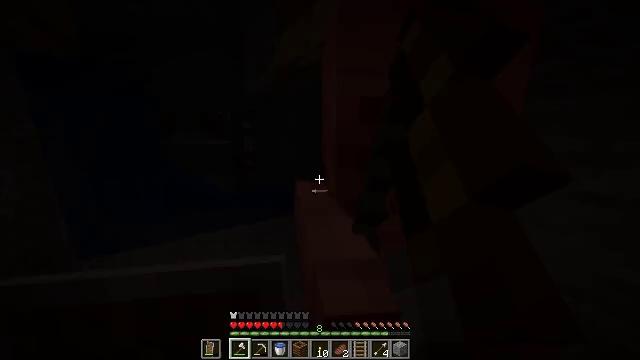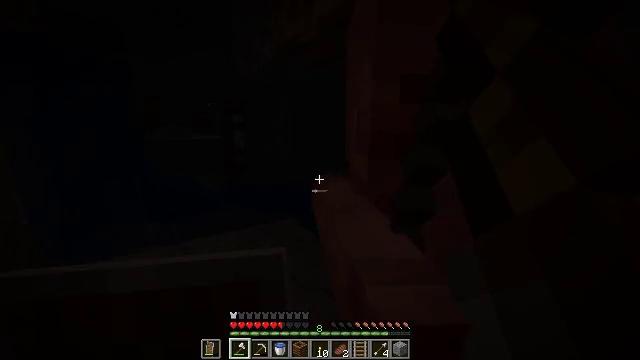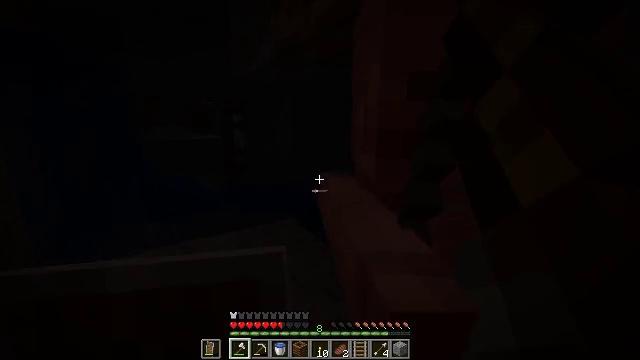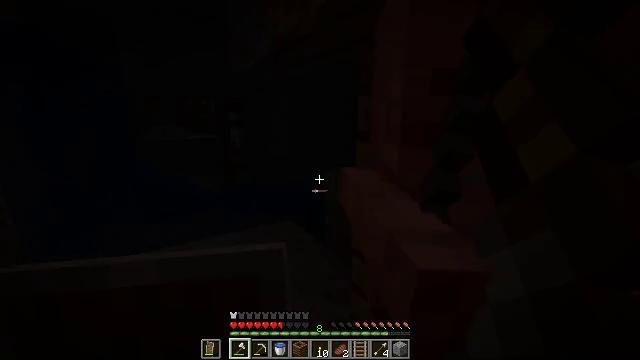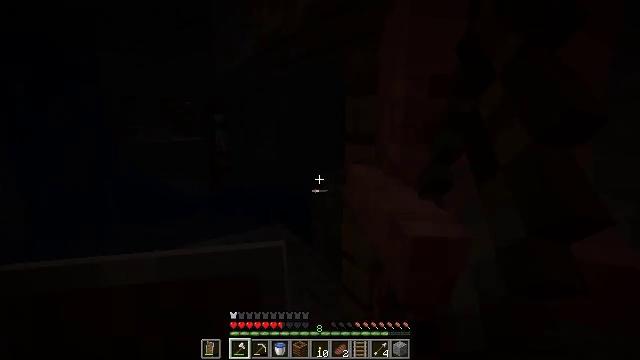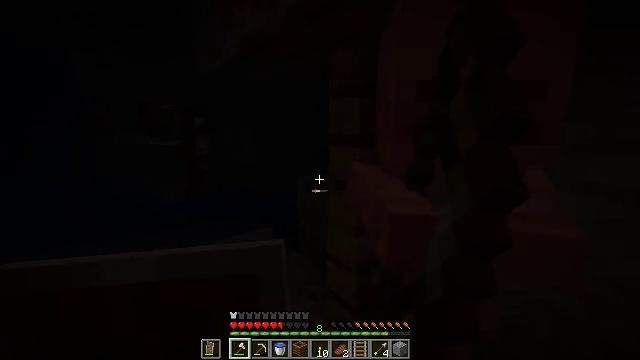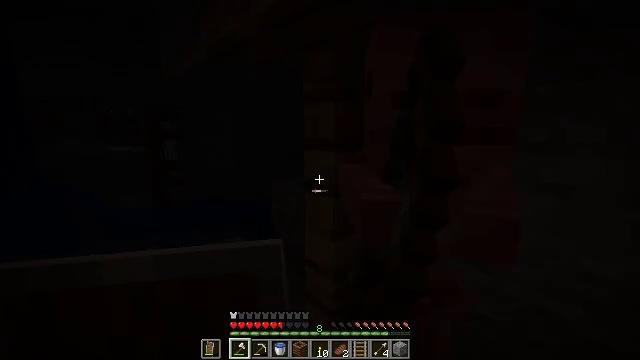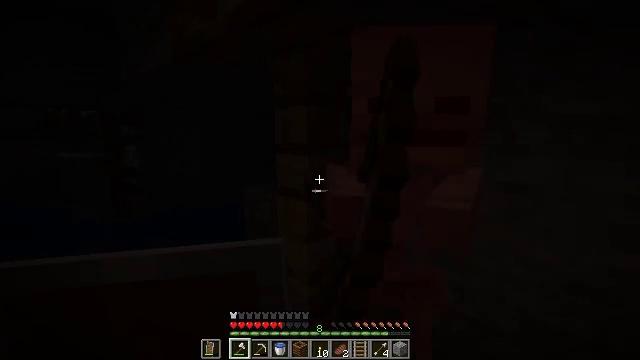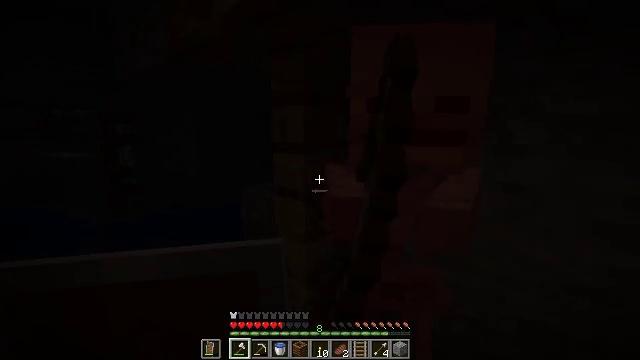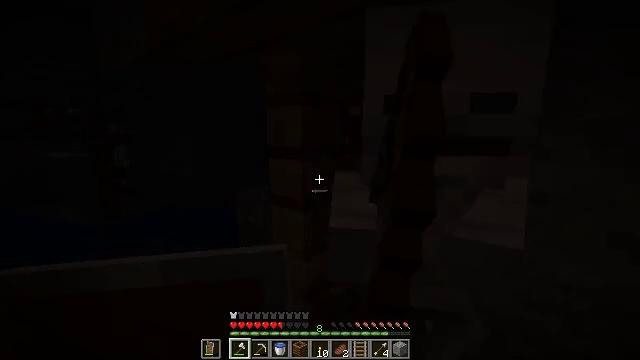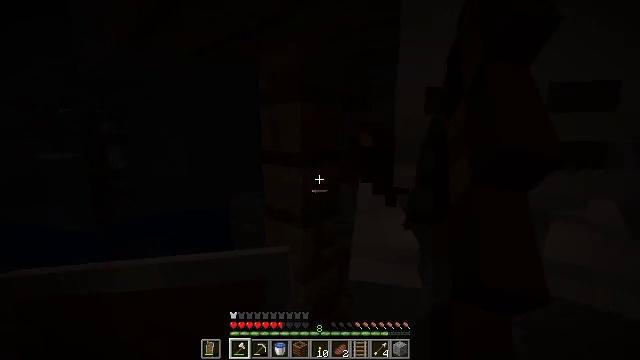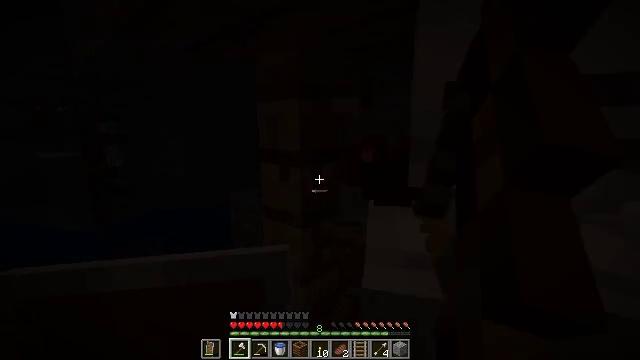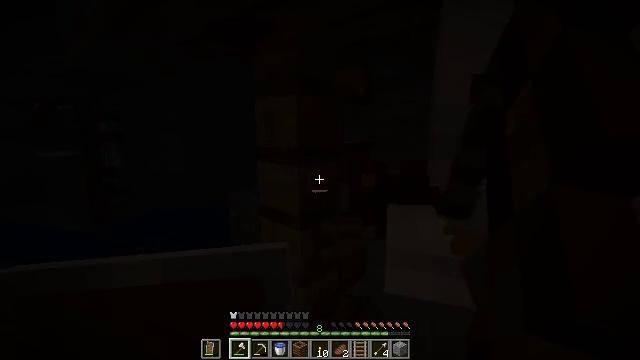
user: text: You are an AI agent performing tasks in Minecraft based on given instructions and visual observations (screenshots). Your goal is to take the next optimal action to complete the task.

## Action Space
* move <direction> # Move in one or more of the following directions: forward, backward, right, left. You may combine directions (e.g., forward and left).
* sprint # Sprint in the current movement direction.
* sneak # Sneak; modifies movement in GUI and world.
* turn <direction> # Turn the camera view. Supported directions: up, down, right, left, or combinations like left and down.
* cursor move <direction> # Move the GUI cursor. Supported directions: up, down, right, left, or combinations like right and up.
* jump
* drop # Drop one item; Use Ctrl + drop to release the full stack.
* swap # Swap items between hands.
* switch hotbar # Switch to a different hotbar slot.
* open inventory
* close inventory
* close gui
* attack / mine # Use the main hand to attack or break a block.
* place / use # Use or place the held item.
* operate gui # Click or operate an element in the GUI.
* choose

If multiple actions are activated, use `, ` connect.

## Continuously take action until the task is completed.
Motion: motion action
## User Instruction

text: Kill a skeleton.
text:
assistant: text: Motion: no_op
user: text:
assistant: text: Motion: no_op
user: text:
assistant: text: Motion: no_op
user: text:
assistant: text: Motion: turn right
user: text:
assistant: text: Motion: turn right
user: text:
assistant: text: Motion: turn right and up
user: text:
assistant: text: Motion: turn right
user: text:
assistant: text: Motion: move forward, attack / mine
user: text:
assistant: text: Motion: move forward, attack / mine
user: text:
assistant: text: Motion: attack / mine
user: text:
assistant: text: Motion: attack / mine
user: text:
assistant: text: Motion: no_op
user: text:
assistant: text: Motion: no_op